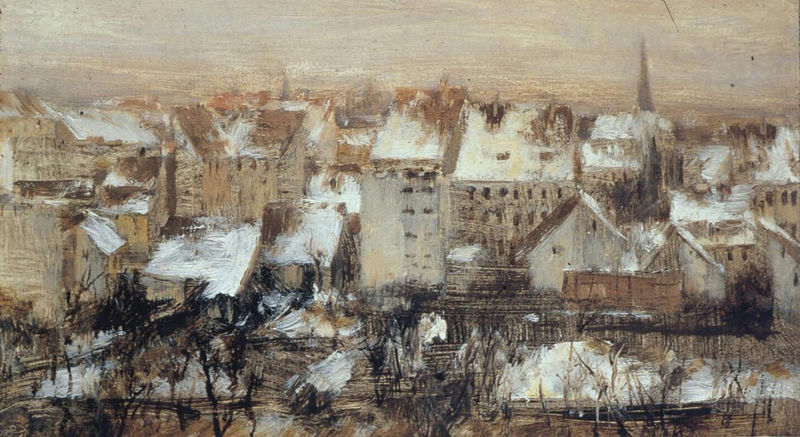
Titel: Berliner Hinterhäuser im Schnee
Künstler: Adolph Menzel
Standort: Winterthur
Institution: Museum Oskar Reinhart am Stadtgarten
Schlagwörter: baum, dunkel, gemälde, himmel, weiß, wolken, bäume, fluss, impressionismus, kirchturm, landschaft, ocker, stadt, äste, abend, bewegung, braun, fenster, grau, hell, kreide, licht, orange, pastell, schwarz, skizze, strasse, ausblick, dach, eis, gebäude, haus, park, rot, schnee, wolke, zaun, beige, expressionismus, malerei, spitze, öl, ast, birken, ferne, horizont, häuser, kalt, natur, stamm, kirche, pastos, wald, kamin, kamine, kirchturmspitze, schornstein, turm, turmspitze, balkon, fassade, fassaden, dächer, giebel, schornsteine, dunst, grafik, kahl, herbst, latten, winter, zäune, sturm, stämme, turner, wetter, church, oil, white, black, dark, duktus, expressionism, gray, grey, painting, windows, yellow, oil painting, brown, menzel, stimmung, hoch, tadt, grossstadt, kirchen, stadtansicht, berlin, türme, kohle, kälte, gross, friedhof, kunst, pinselduktus, pinselstrich, verschwommen, clouds, sky, tree, geäst, brauntöne, stadtlandschaft, strassen, ölskizze, building, house, landscape, nature, houses, roof, roofs, tower, trees, village, siedlung, gärten, winterlandschaft, snow, grass, plants, view, stockwerke, erdtöne, cloudy, abstract, town, speicher, city, pastel, satteldächer, mietshäuser, tauwetter, cathedral, walls, buildings, stadtpark, lines, gras, bare, branches, vorgärten, brush, gelb, cityscape, spire, cold, graubraun, gros, tan, stadthäuser, eige, sadt, laublos, dachlandschaft, vershwommen, bahnstrecke, schneedächer, skyline, rooftops, dreary, grob, stqadt, bahnschiene, gloomy, paiting, oils, dismal, duster, grober pinsel, winteransicht, 많은 집이 ㅇㅆ다, 지붕 뒤에는 뾰족한 첨탑이 있다